Question: I try to merge xml code and Oracle SQL code in 1 table.
My XML structure looks like
'''
<Statuses>
<Status id="FS_MAIN" status="Main folder" isException="0"/>
<Status id="FS_PROCESSING" status="Processing subfolder" isException="0"/>
</Statuses>
'''
My sql looks like
'''
select db.status, count(db.id) as "Number of items", max(TO_CHAR(TO_DATE('20000101','yyyymmdd')+(SYSDATE - db.time_event),'hh24:mi:ss')) as "Time in system"
from MyDb db
where db.seq_number = (select max(dm2.SEQ_NUMBER) from MyDb dm2 where dm2.id= db.id) and db.technology = 'Repository'
group by db.status
'''
I use Logi analytics to merge this, I use following structure

To explain this, Logi is a graphical tool to compile graphical charts into html pages.
My Query is the SQL query, I tested and compiled this in Oracle SQL developper, it works.
The statuslayer is the XML-file, I guess here is the problem.
To make a join I want to make a statusMatch on the status values, but this doesn't work when I compile.
I get the following exception:
> There was an error while processing your request.The error was:ORA-00942: table or view does not exist
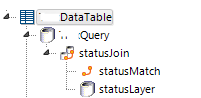
Answer: It looks like your table MyDb is not there or you don't have permission to read from it. ( grant select to your user on the table )
The good thing is you get an ORA error, so you are on the database allready.